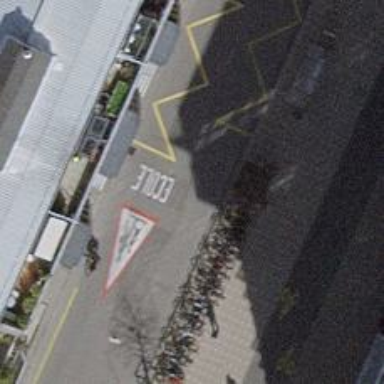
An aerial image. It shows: Bicycle parking area.